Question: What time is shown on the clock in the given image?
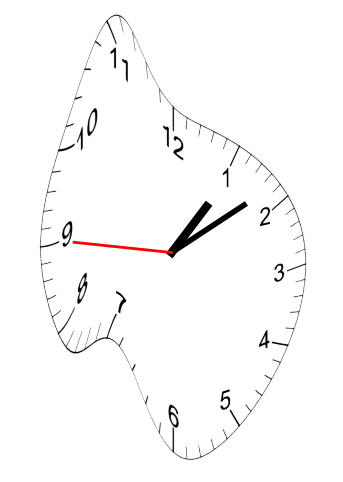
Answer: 01:08:45